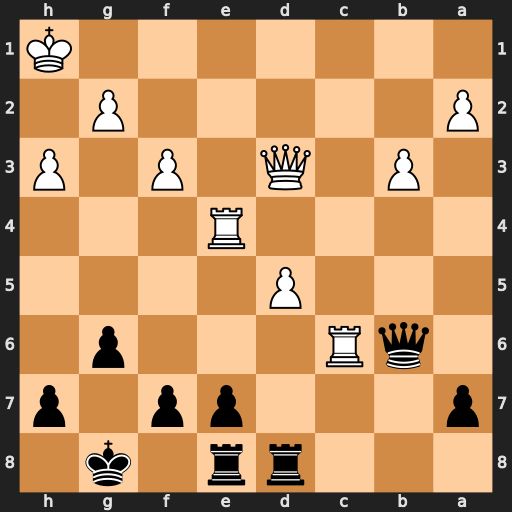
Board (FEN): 3rr1k1/p3pp1p/1qR3p1/3P4/4R3/1P1Q1P1P/P5P1/7K
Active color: b
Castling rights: -
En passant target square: -
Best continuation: Qxc6 dxc6 Rxd3